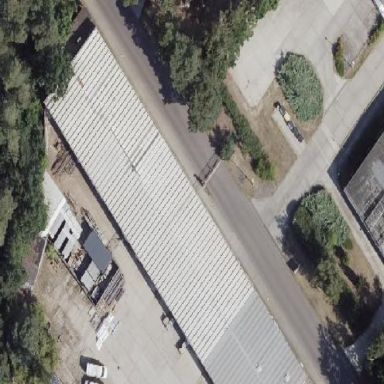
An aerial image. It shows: Commercial building with gabled roof.